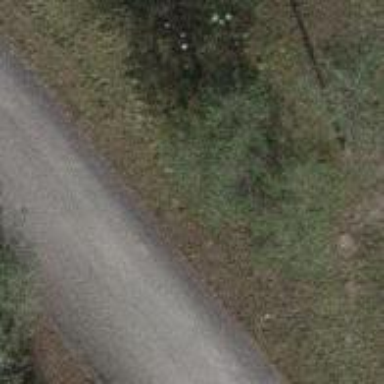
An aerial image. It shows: Evergreen needle-leaved tree.